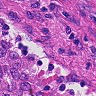
Metastatic tissue present: no